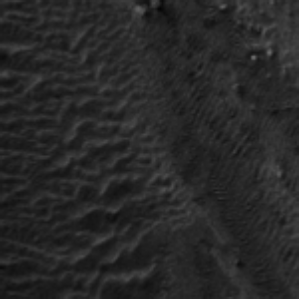
Label: frost